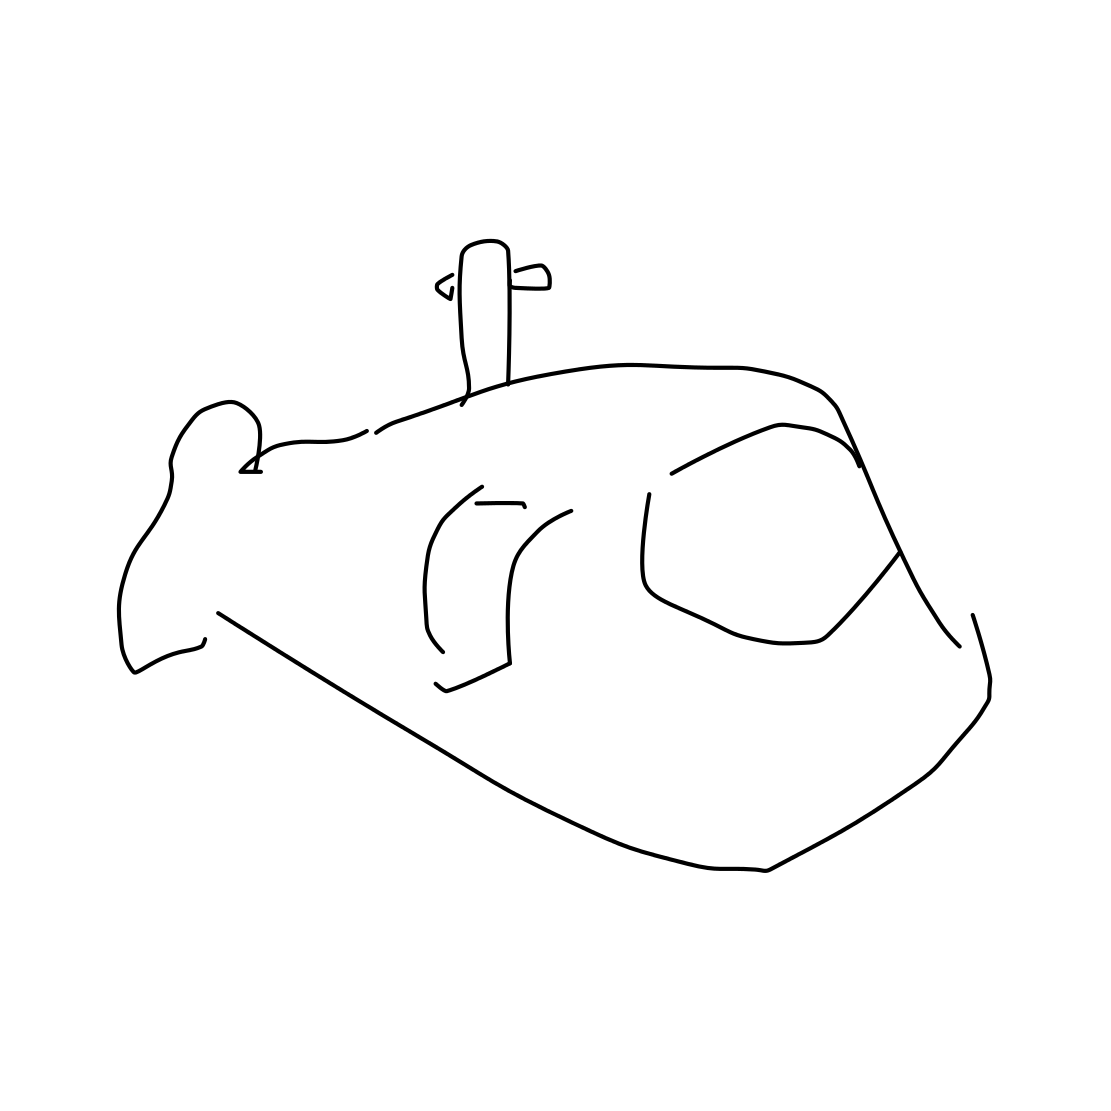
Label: submarine